Aerial crown-view tile of a tropical tree (Barro Colorado Island, Panama), acquired 20250414:
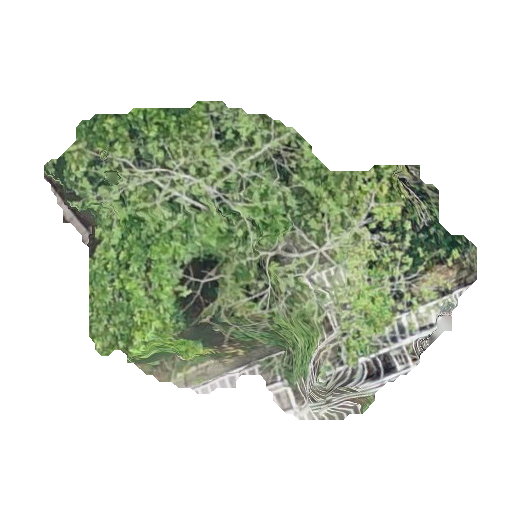
Species: Spondias mombin
GBIF accepted scientific name: Spondias mombin
Crown area: 137.202 m²